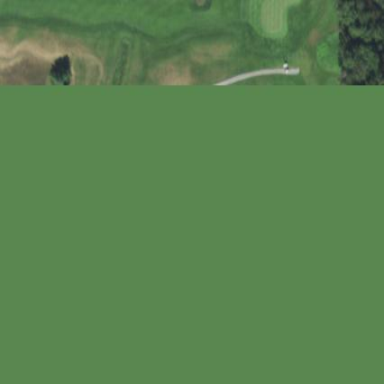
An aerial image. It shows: Grassy area designated as golf fairway.